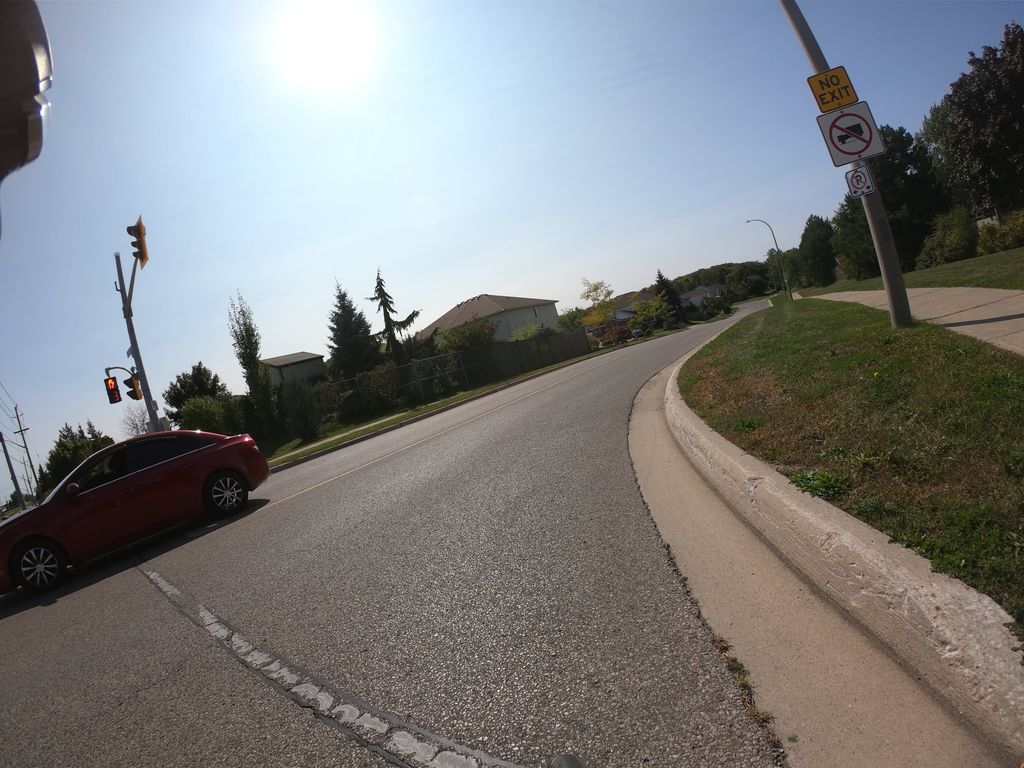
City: kitchener-waterloo